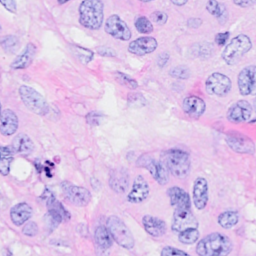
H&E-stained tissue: Breast